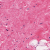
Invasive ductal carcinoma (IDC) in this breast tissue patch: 0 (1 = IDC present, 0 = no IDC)